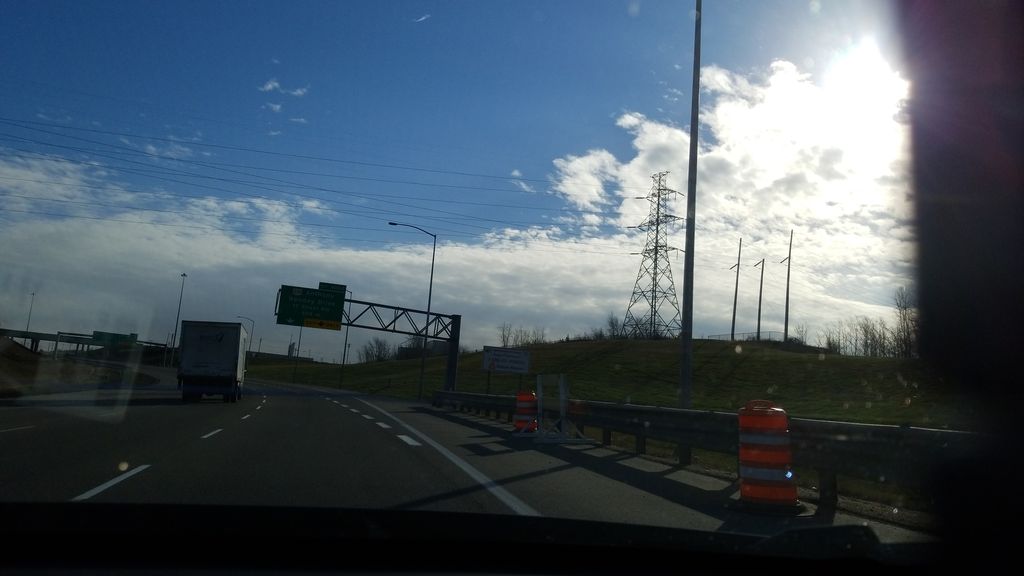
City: edmonton